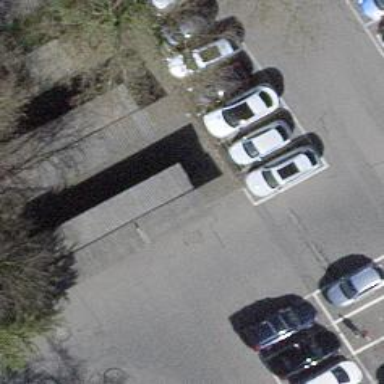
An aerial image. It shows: Car sharing facility.